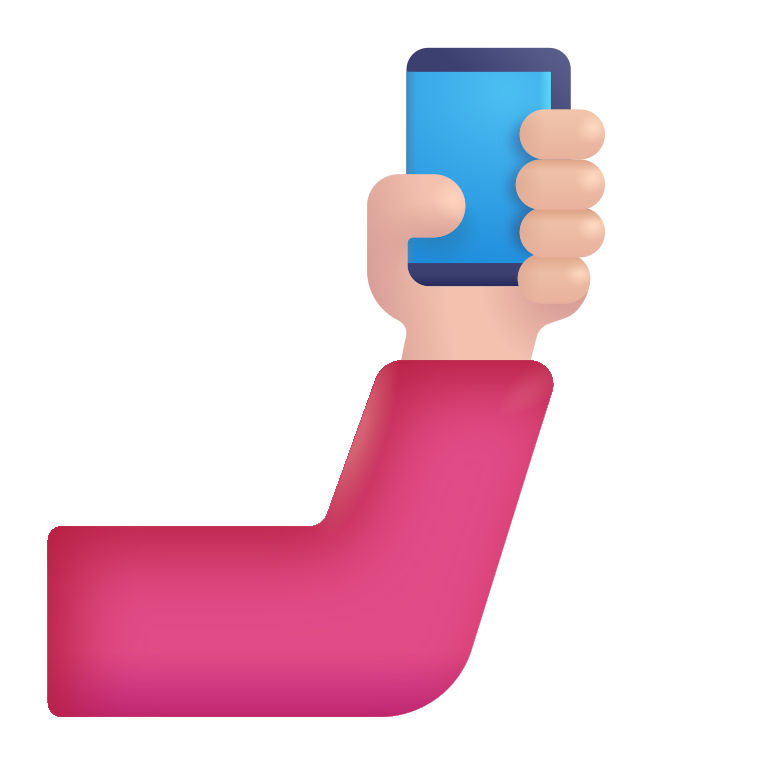
selfie color light